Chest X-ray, PA view. Patient: 52 years old, sex M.
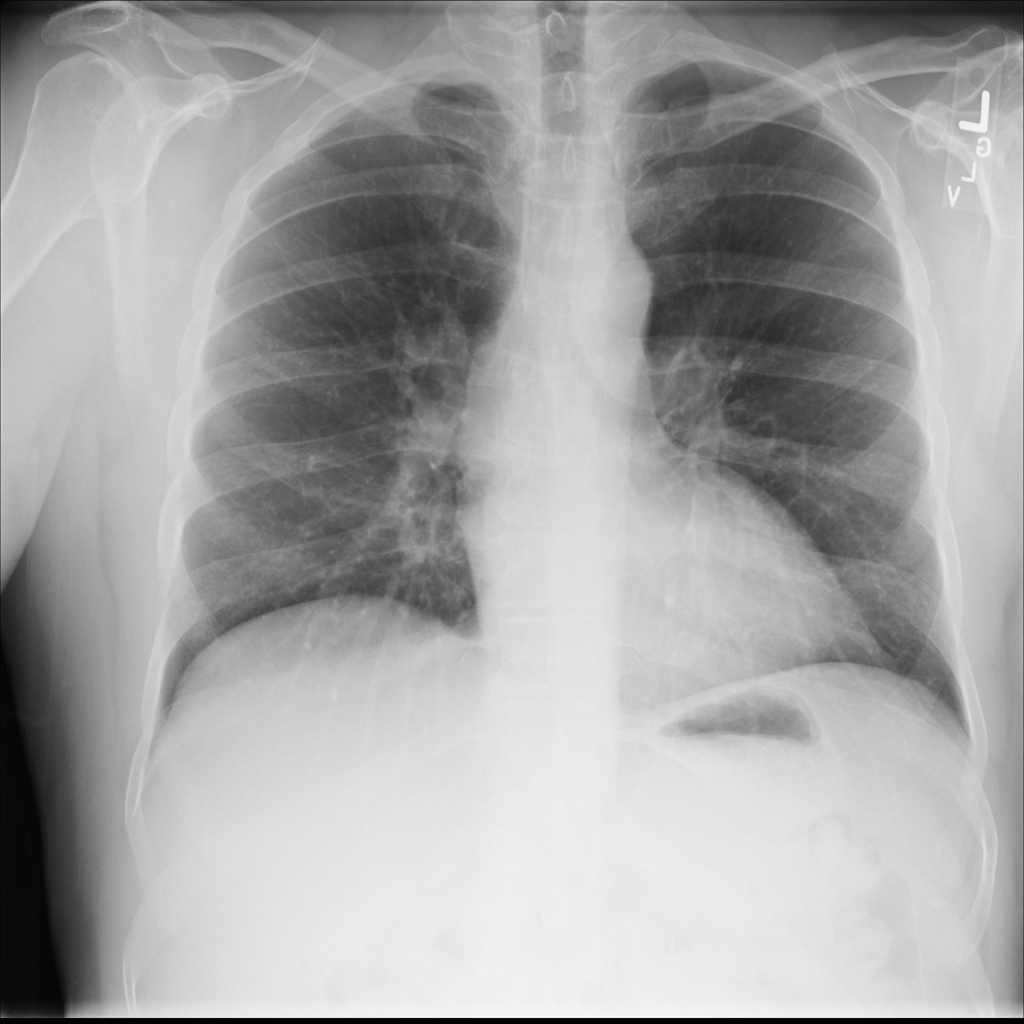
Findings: No Finding